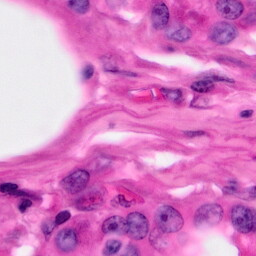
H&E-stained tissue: Pancreatic